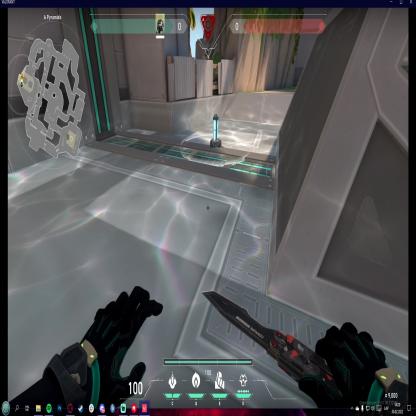
Label: planted spike